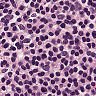
Metastatic tissue present: no